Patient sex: M
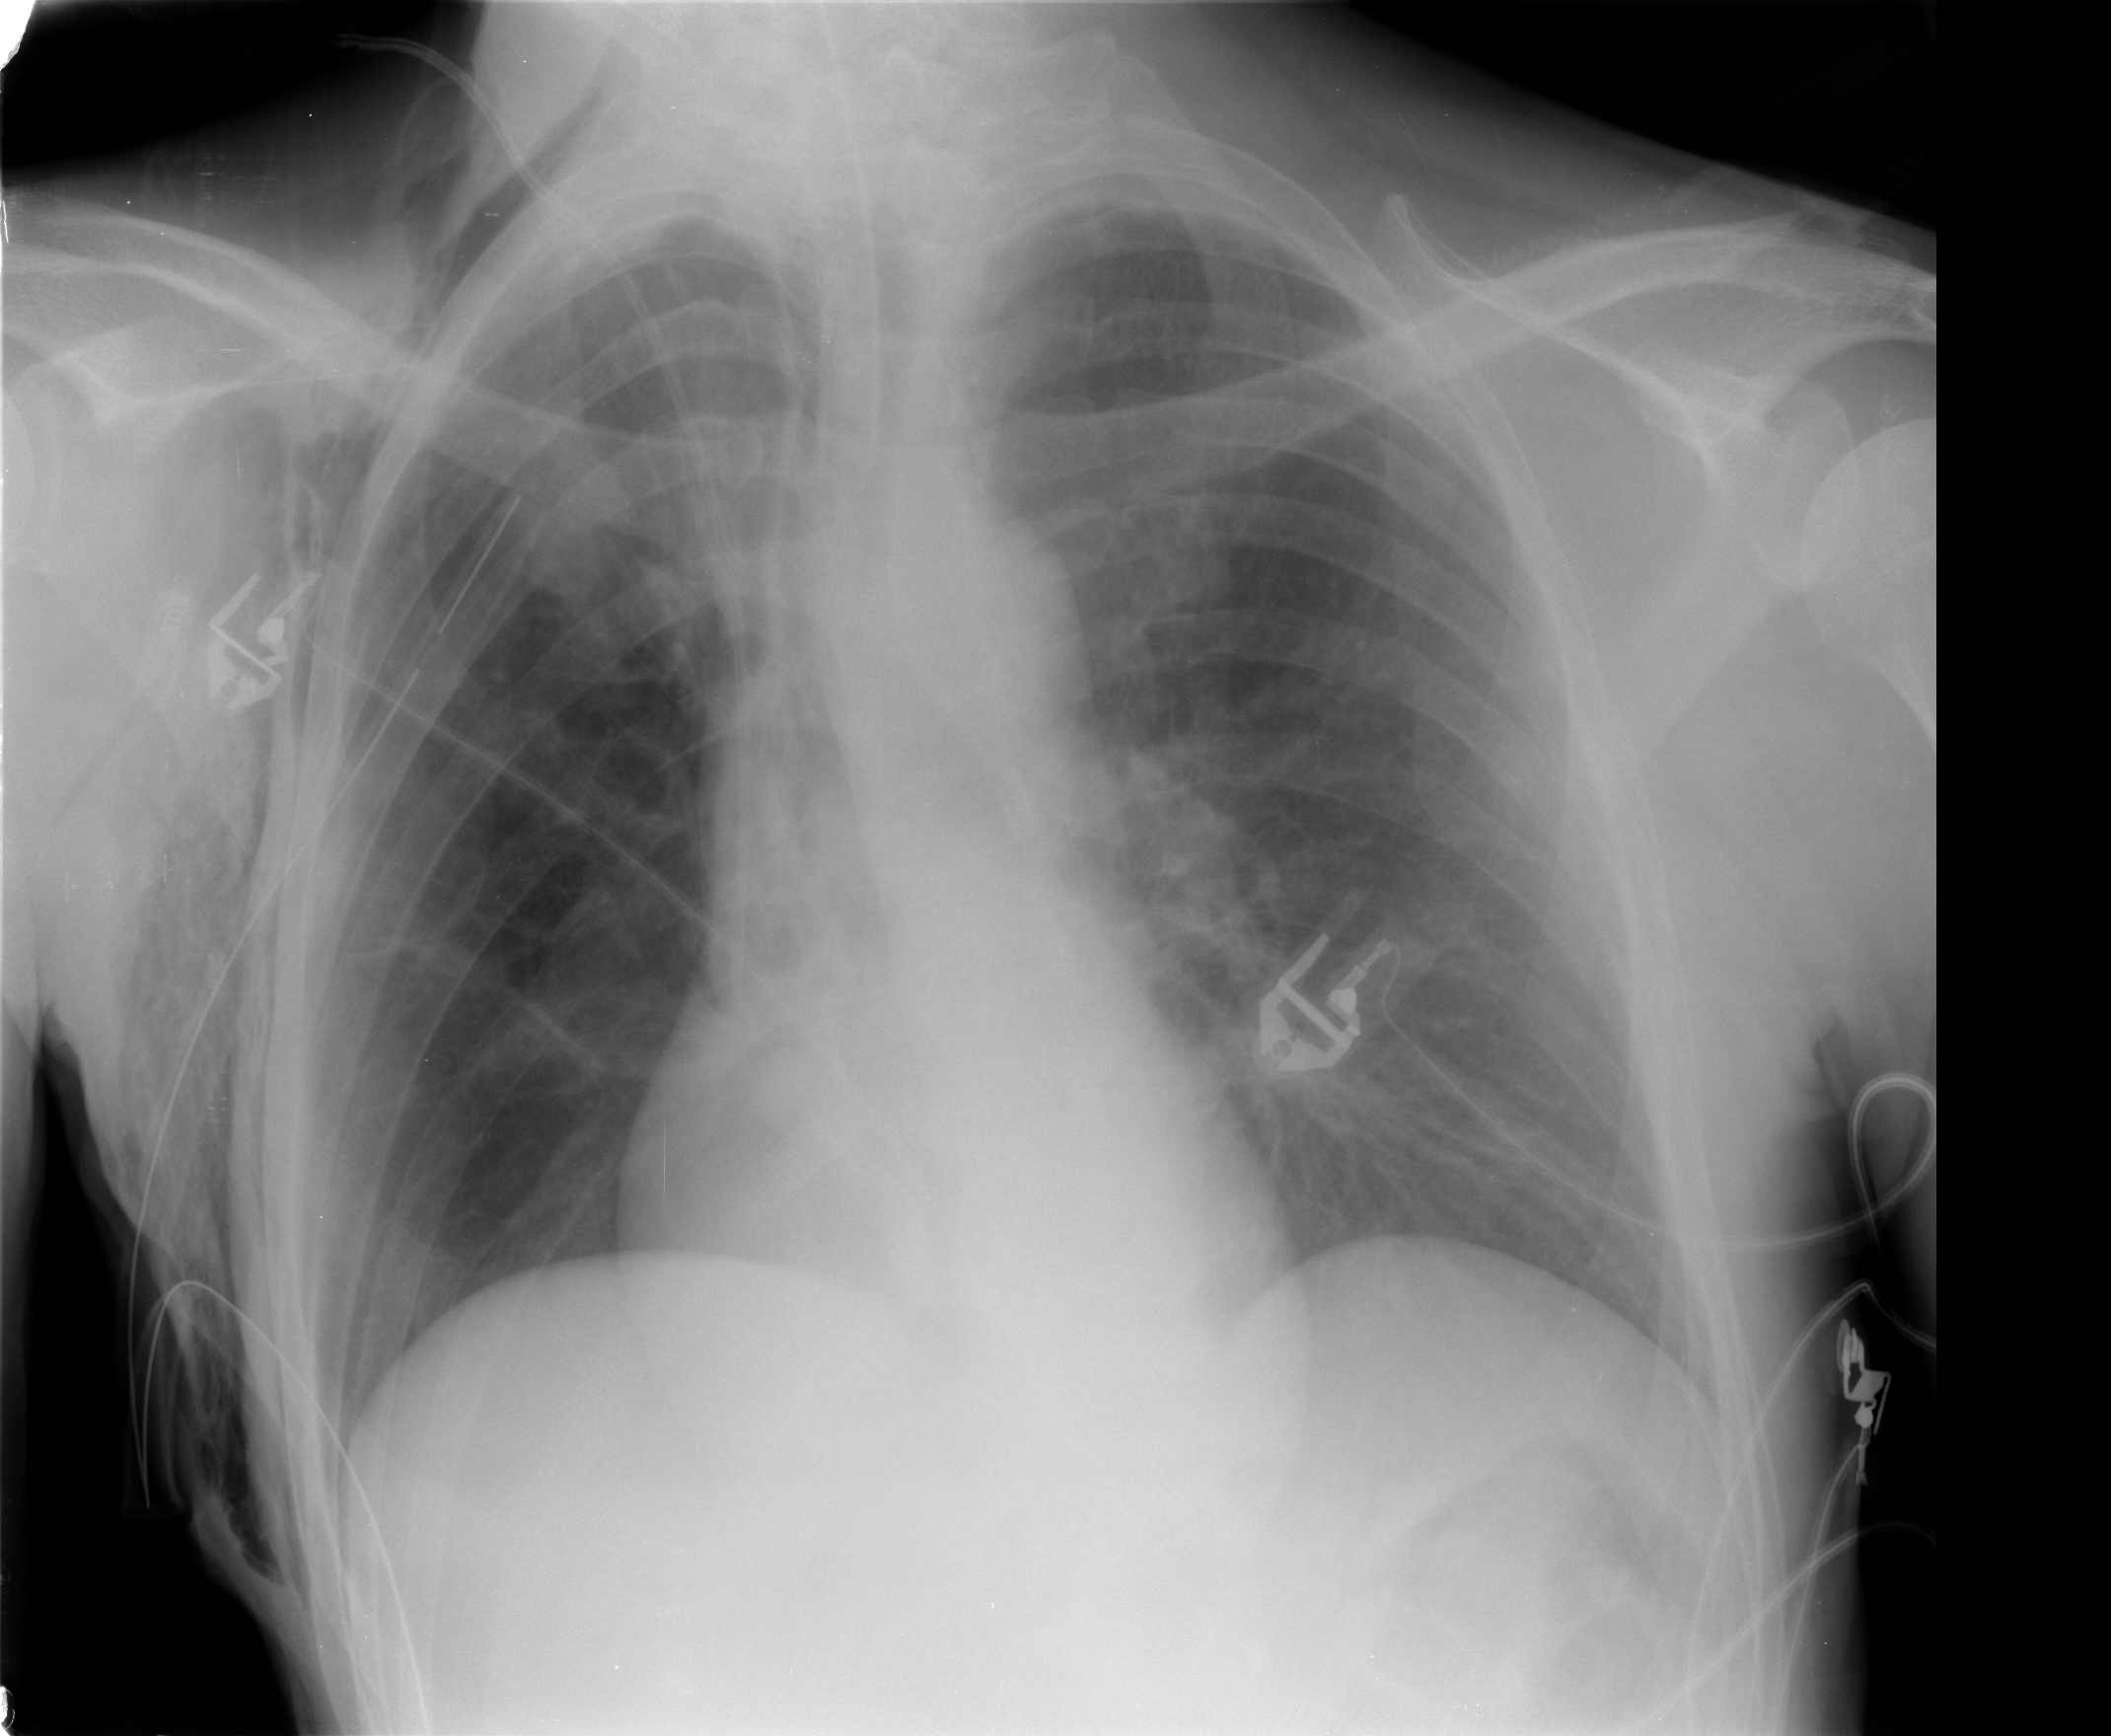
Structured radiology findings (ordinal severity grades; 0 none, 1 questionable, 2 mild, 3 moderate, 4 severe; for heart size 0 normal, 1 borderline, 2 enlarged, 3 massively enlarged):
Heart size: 0
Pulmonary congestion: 0
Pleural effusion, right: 0
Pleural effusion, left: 0
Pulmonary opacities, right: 0
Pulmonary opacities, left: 0
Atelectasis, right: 2
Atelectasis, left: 0